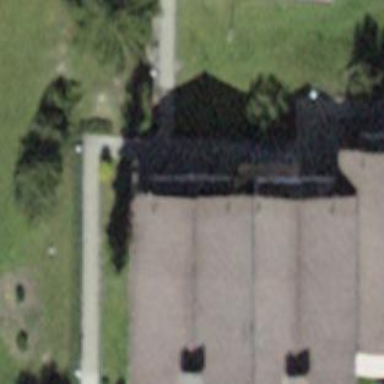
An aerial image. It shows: Gabled building with the roof oriented along its structure.